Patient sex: M
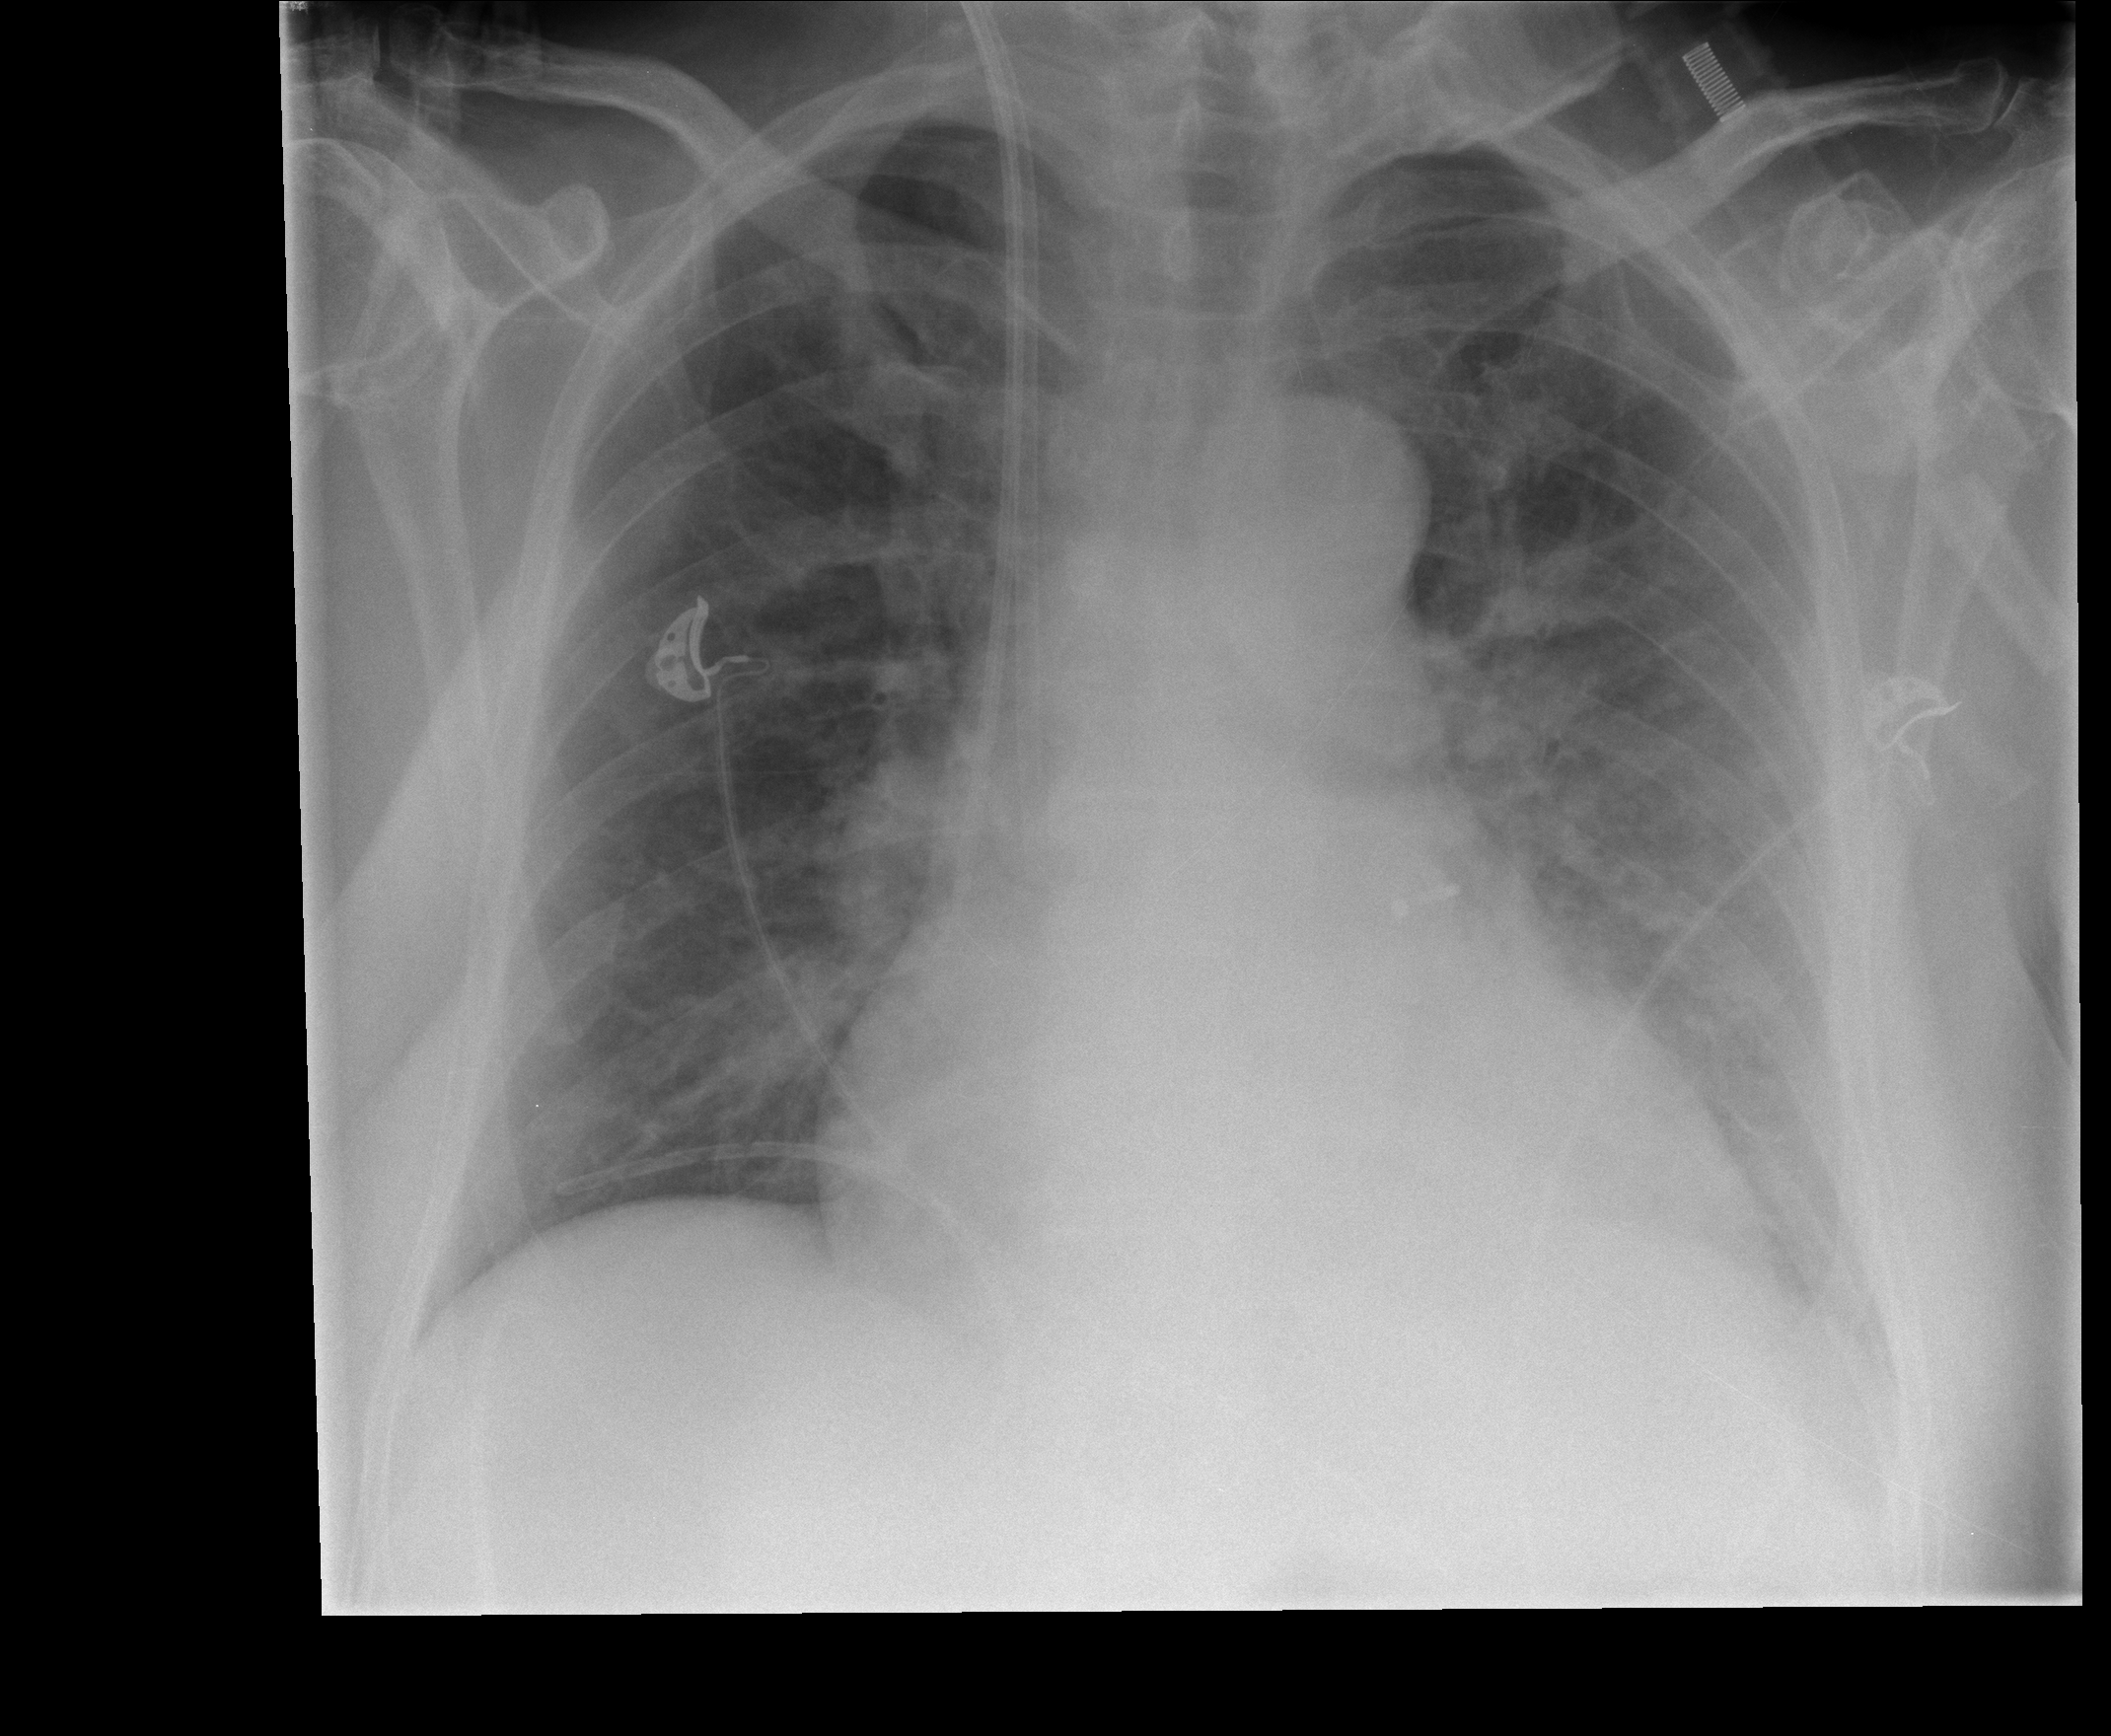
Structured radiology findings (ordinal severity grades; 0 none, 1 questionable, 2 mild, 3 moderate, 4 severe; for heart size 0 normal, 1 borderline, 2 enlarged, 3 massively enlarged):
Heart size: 2
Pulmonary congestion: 2
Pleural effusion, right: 0
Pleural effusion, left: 2
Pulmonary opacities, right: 0
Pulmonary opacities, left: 0
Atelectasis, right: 0
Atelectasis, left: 0